二年级 · 算术
列坚式计算。

$54+27=\quad 83-6=\quad 80-(52-14)=34+26-45=$
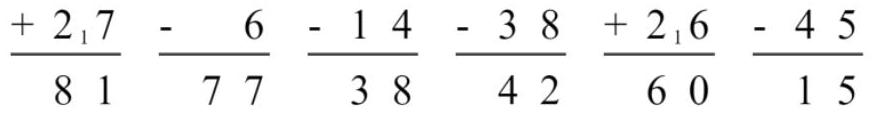
答案: $81 ; 77 ; 42 ; 15$

【分析】坚式计算时：相同数位对齐，从个位算起。

(1)加法: 从个位加起, 个位相加满 10 向前一位进 1。计算十位时, 要记得加上进的小 1 。

(2)减法:相同数位对齐, 从个位减起, 个位不够减向十位借一和本位相加再减。整数混合计算法则:

有小括号的, 先计算小括号里的, 再计算括号外面的。同级运算的, 按照从左到右依次计算。

$$
\text { 【详解】 } 54+27=8183-6=7780-(52-14)=4234+26-45=15
$$

$$
\begin{aligned}
& \begin{array}{llllllllll}
54 & \dot{8} 3 & \dot{5}_{2} & \dot{8} & 0 & 34 & \dot{6} & 0
\end{array}
\end{aligned}
$$